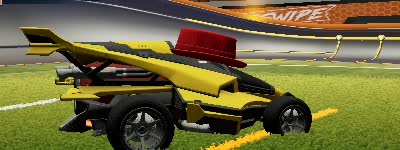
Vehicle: aftershock